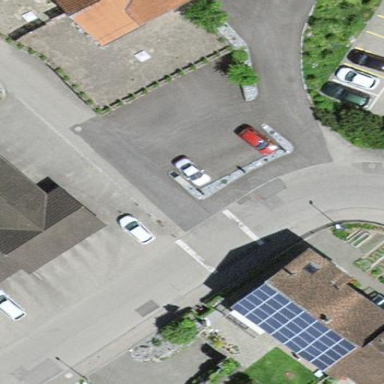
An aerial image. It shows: Parking area.